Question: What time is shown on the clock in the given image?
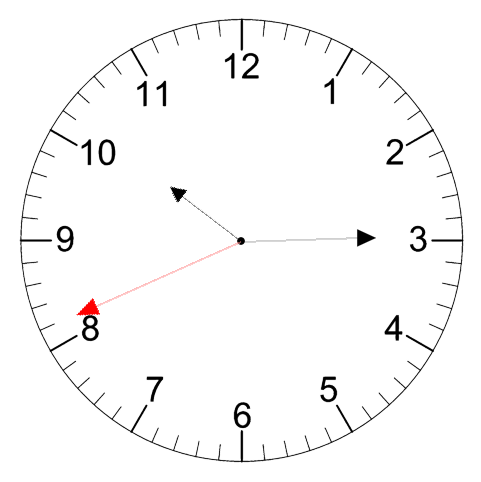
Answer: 10:14:41